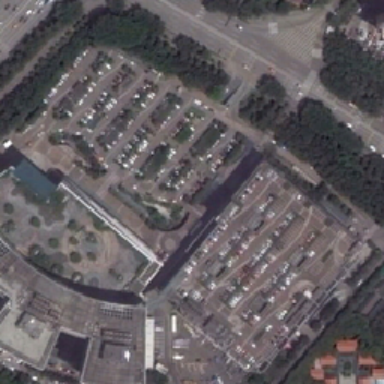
Large buildings with large parking lots are surrounded by many green trees .